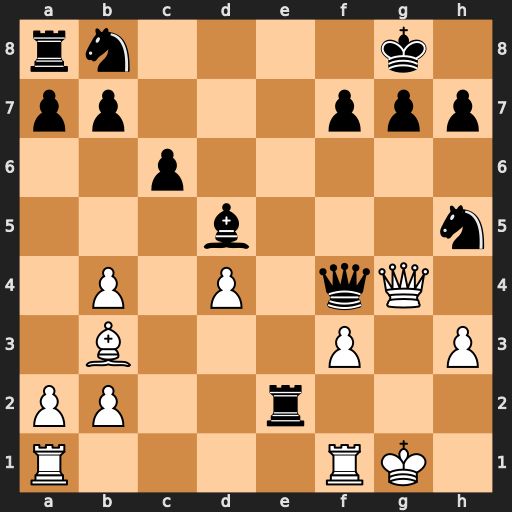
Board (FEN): rn4k1/pp3ppp/2p5/3b3n/1P1P1qQ1/1B3P1P/PP2r3/R4RK1
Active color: w
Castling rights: -
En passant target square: -
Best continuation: Qc8+ Re8 Qxe8#